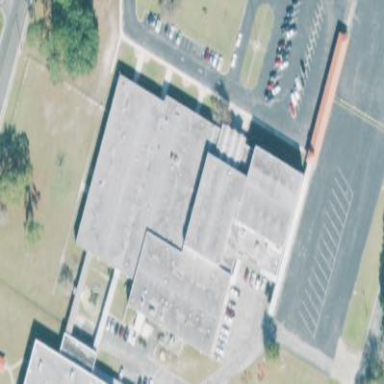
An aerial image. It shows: School building.